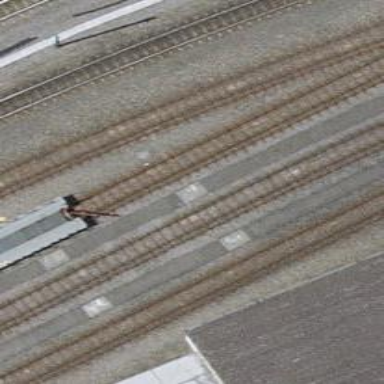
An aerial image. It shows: Rail yard with electrified rails and single track.